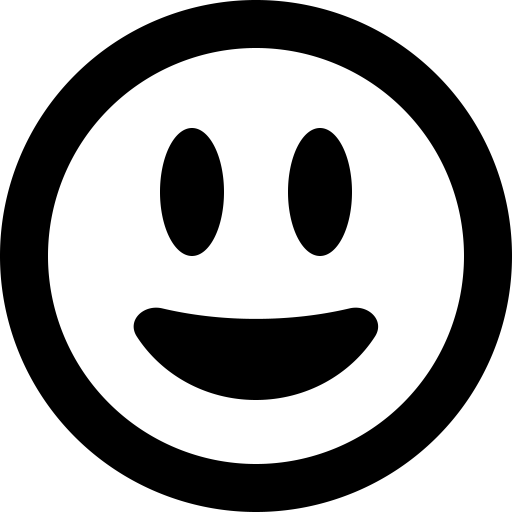
Tags: icon, FontAwesome, fa-icon, outline, face, grin, wide